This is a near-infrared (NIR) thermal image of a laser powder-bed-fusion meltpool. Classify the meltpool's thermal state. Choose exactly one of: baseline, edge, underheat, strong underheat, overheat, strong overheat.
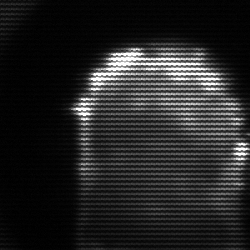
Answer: baseline